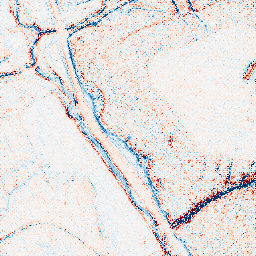
Category: edge_preserving
Decomposition family: anisotropic_diffusion
Decomposition parameters: iterations: 20
kappa: 100
gamma: 0.15
Upsampling method: regularized
Upsampling parameters: scale: 2
lambda_reg: 0.1
Upsampling scale: 2